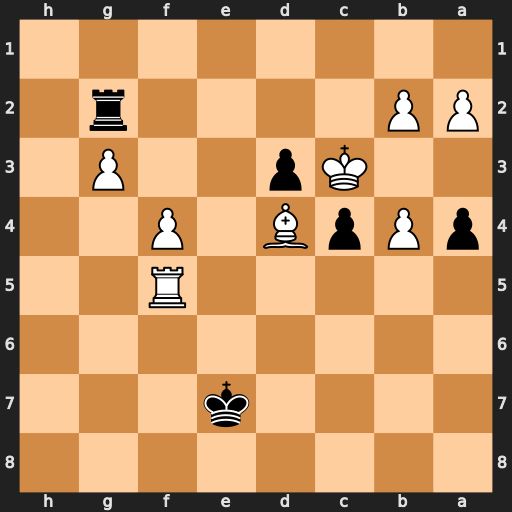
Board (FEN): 8/4k3/8/5R2/pPpB1P2/2Kp2P1/PP4r1/8
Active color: b
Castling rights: -
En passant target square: -
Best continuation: Rc2#